七年级 · 算术

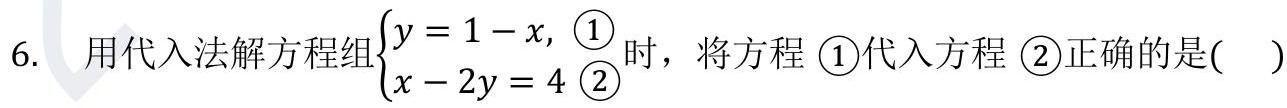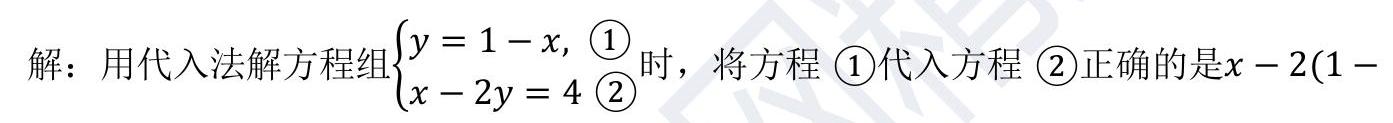
A. $x-2+2 x=4$
   B. $x-2-2 x=4$
   C. $x-2+x=4$
   D. $x-2-x=4$

答案: A
解析: 【答案】 $A$

【解析】

【分析】

本题主要考查了解二元一次方程组, 关键是熟练掌握代入法解二元一次方程组的解法步骤.根据解方程组的解法步骤可得结果.

【解答】

$x)=4$

即 $x-2+2 x=4$

故选 $A$.